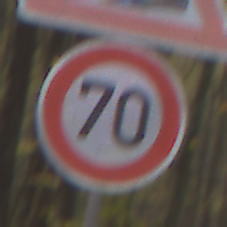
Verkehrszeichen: Geschwindigkeit70
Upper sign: Bahnuebergang
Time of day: MorningAfternoon
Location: Outdoor (Nature)
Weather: Overcast
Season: Autumn
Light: Natural